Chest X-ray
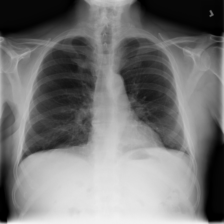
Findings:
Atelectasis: negative
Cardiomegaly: negative
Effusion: negative
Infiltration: negative
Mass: negative
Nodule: negative
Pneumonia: negative
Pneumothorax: negative
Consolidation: negative
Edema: negative
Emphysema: positive
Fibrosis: negative
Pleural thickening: negative
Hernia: negative